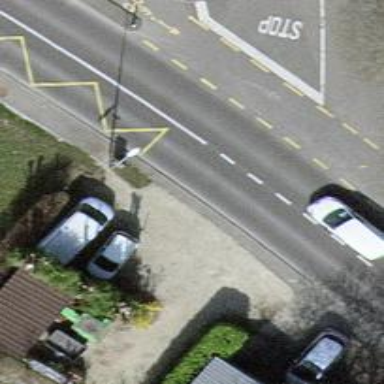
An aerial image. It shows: Public transport stop position.